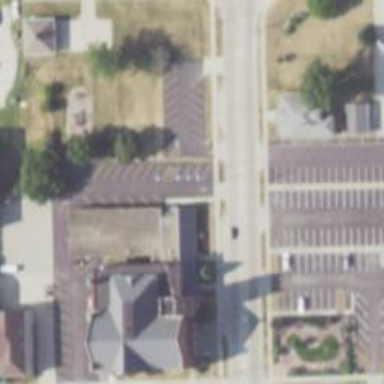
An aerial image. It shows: Building that serves as place of worship.